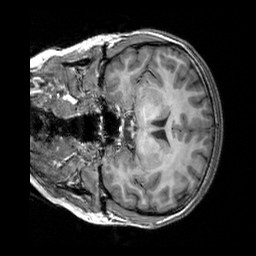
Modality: T1w
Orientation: coronal
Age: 19
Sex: female
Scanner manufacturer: siemens
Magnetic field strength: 3 T
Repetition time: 2.3 s
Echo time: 0.00303 s